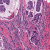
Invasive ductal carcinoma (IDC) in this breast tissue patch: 0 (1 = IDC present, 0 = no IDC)